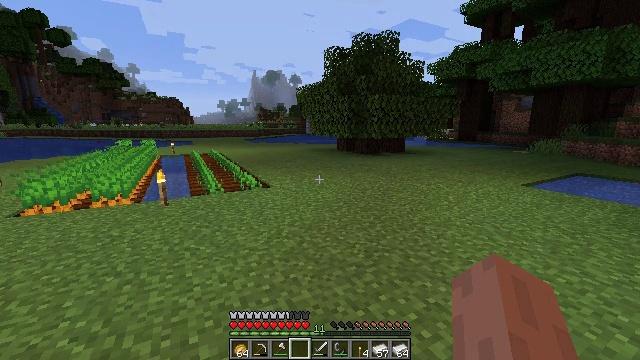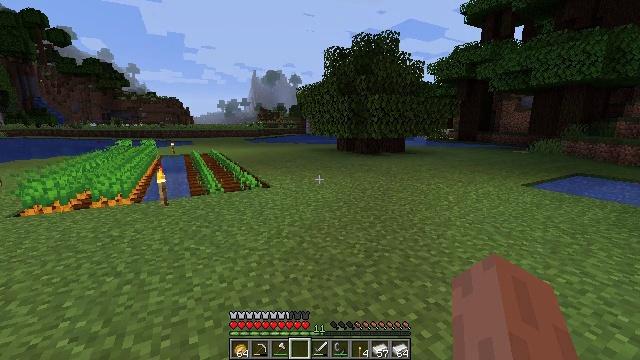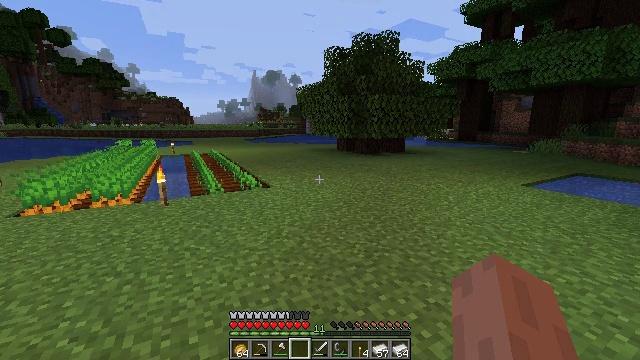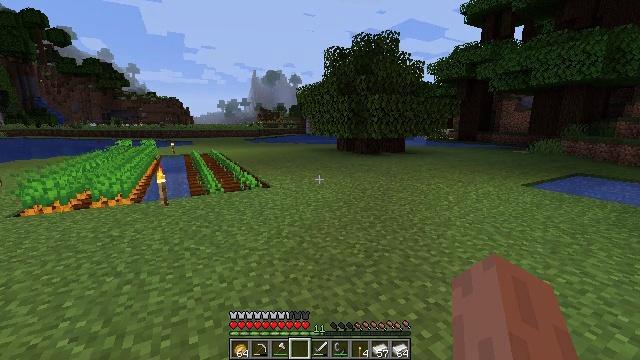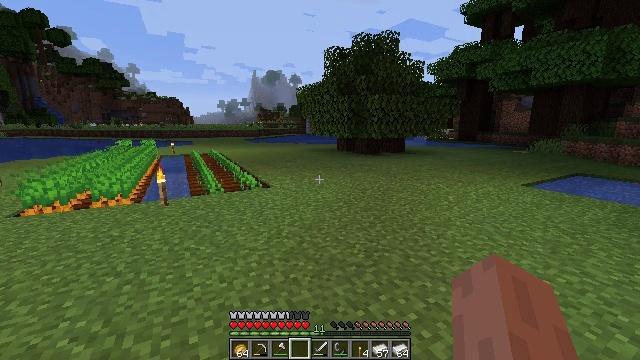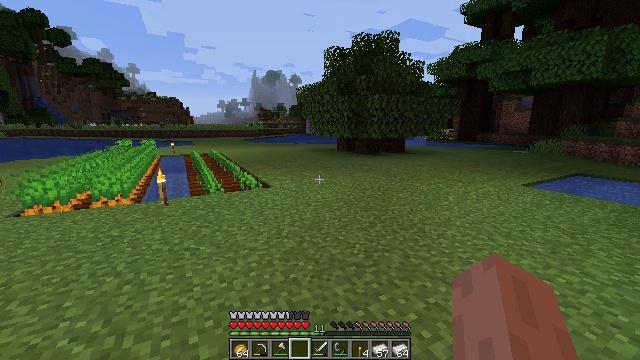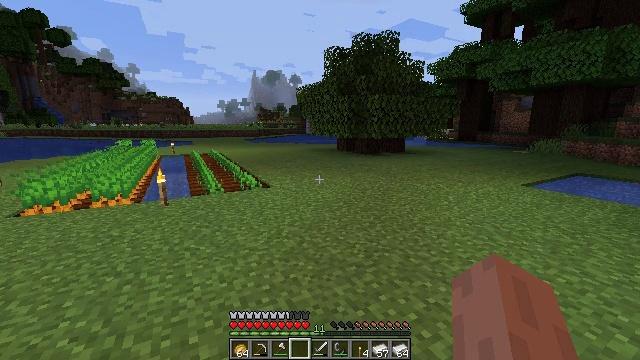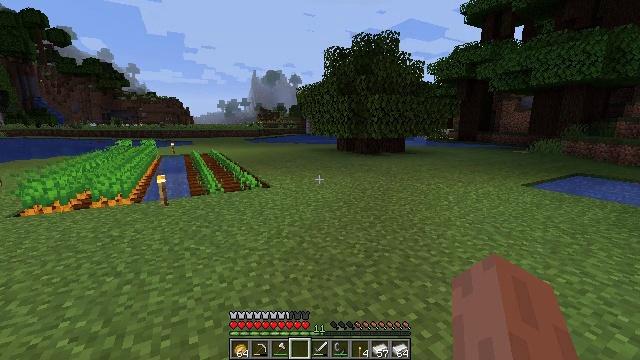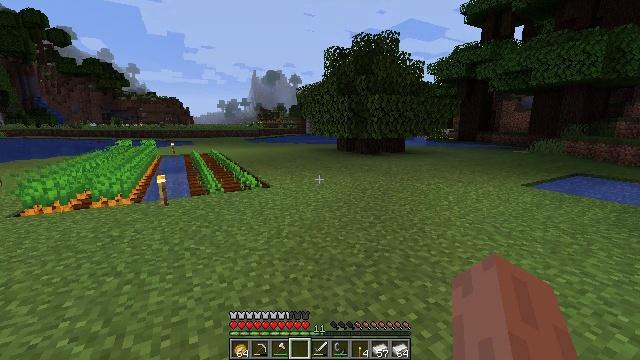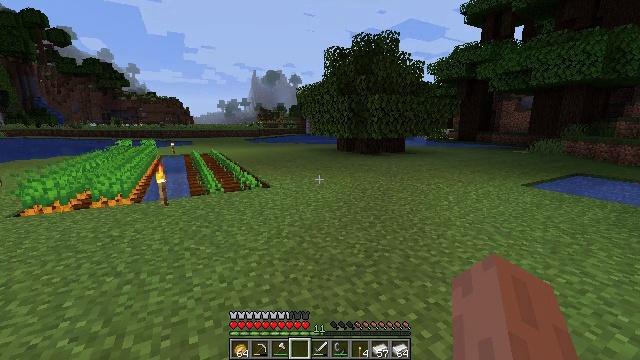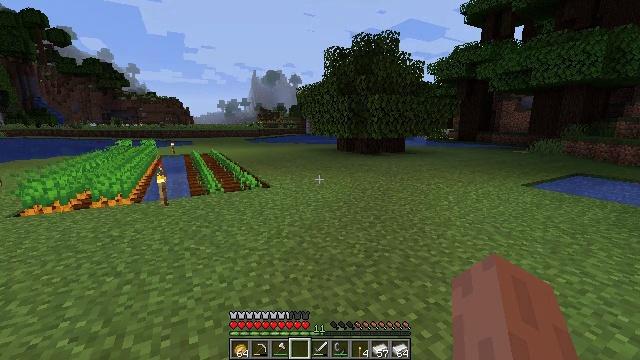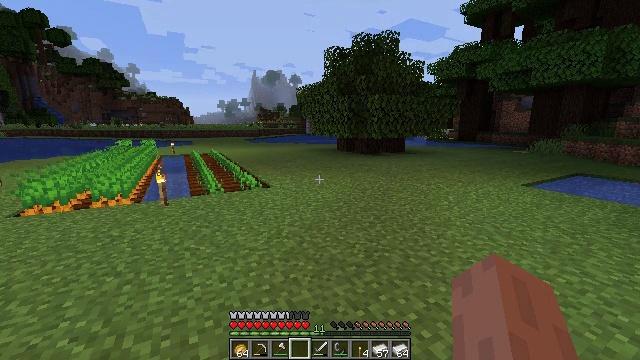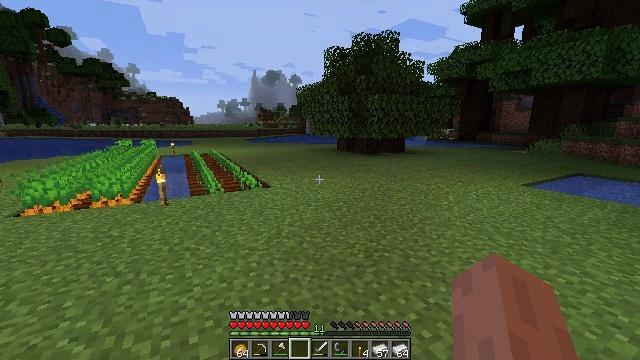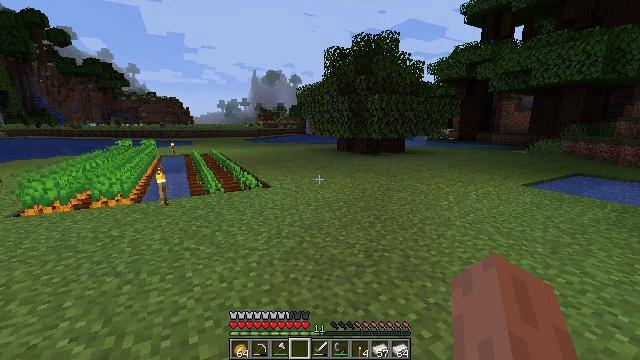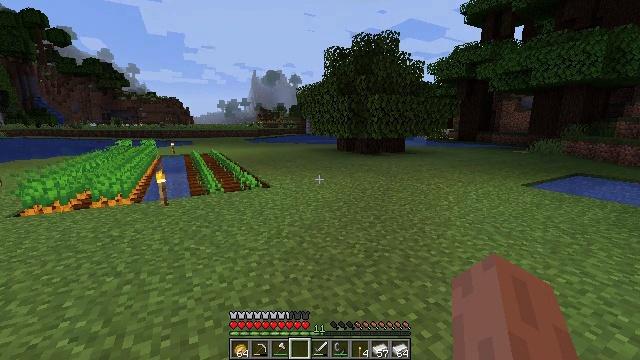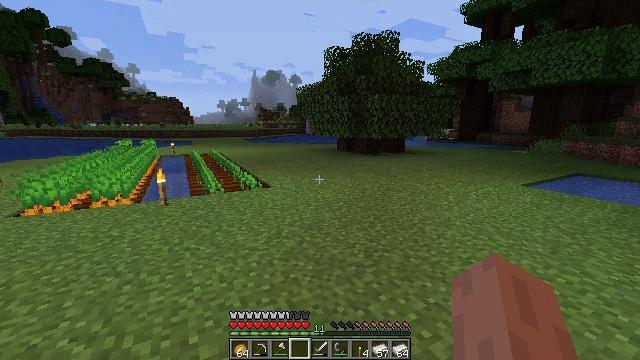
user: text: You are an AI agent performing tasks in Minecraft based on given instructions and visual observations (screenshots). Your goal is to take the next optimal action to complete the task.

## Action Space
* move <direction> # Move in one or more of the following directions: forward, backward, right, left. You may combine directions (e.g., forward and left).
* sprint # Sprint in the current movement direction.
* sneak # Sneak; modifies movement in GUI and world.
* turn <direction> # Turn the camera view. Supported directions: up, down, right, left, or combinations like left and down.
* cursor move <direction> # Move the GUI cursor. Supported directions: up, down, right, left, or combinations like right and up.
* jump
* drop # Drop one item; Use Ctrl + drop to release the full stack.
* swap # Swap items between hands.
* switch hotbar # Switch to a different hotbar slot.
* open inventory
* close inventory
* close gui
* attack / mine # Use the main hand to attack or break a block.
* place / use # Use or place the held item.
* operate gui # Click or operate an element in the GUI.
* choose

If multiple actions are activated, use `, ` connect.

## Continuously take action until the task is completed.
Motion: motion action
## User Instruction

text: Gather dirt.
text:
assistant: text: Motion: no_op
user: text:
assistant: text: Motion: no_op
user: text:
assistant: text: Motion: no_op
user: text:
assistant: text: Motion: no_op
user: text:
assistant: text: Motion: no_op
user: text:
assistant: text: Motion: no_op
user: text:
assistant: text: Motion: no_op
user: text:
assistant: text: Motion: no_op
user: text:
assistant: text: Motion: no_op
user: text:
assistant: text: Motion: no_op
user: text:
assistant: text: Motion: no_op
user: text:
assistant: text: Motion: no_op
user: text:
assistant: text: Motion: no_op
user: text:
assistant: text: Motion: no_op
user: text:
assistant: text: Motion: no_op
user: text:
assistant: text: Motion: no_op
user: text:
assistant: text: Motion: no_op
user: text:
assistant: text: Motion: no_op
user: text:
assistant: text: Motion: no_op
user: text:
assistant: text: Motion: no_op
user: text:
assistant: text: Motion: no_op
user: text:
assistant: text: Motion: no_op
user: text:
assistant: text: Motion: no_op
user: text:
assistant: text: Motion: no_op
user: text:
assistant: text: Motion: no_op
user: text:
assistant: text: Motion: no_op
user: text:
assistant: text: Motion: no_op
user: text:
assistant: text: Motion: no_op
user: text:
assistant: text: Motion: no_op
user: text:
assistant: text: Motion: no_op